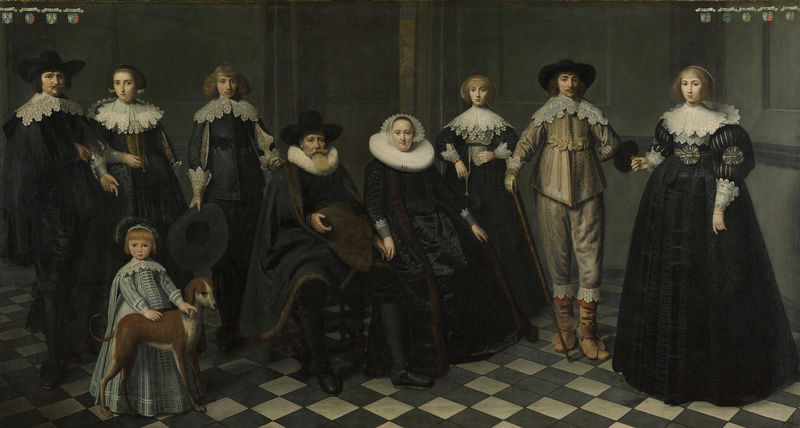
Titel: Het gezin van Dirck Bas Jacobsz, burgemeester van Amsterdam
Künstler: Dirck Dircksz. van Santvoort
Standort: Amsterdam
Institution: Rijksmuseum
Schlagwörter: blue, chair, hat, men, people, white, women, belt, black, chairs, collar, dark, dress, dresses, figures, formal, group, hair, lace, old, painting, portrait, room, seated, sisters, sitting, woman, brown, floor, hand, man, girl, netherlands, young, baroque, child, bonnet, cap, en face, mother, dog, hats, beard, boots, couple, blond, photo, children, party, family, renaissance, square, boot, coat of arms, cane, walking stick, figure, dutch, holland, father, gesture, stick, standing, pet, photograph, adults, sleeves, tiles, blonde, daughter, family portrait, married, tile, hound, daughters, wealthy, flemish, beards, inside, tiled, husband, wife, colonial, costumes, doll, rembrandt, checkerboard, elizabethan, puffed sleeves, checkered, merchant, h, shields, frill, toy, collars, relatives, brothers, presidents, crests, qhite, siblings, sons, flamand, netherland, bliue, coats of arms, famili, figrue, sight hound, olden days, girl with dog